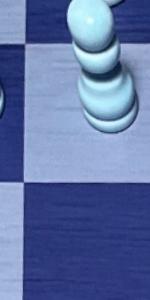
Label: Empty